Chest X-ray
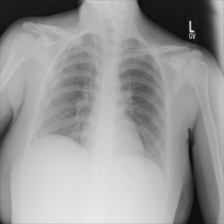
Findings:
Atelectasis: negative
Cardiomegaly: negative
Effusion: negative
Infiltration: negative
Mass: negative
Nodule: negative
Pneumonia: negative
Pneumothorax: negative
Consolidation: negative
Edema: negative
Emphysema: negative
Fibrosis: negative
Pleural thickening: negative
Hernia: negative